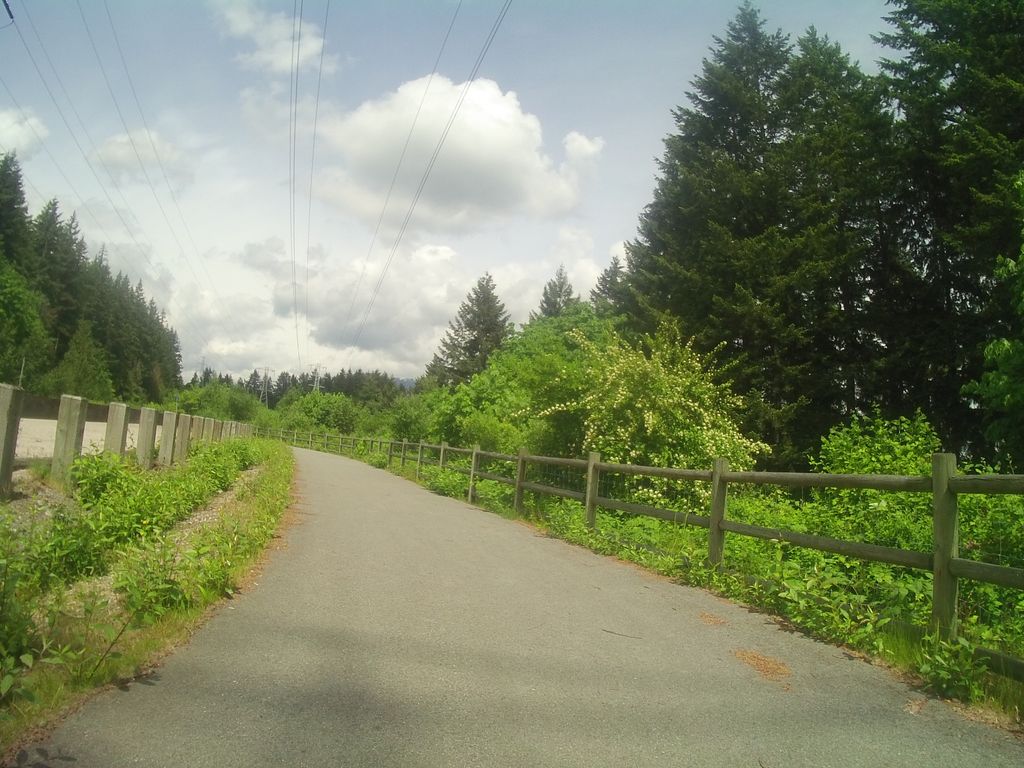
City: vancouver